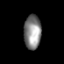
Tissue: prostate
Cell type: T cells
Senescence score: 0.685
Nuclear area (px): 580
Mean DAPI intensity: 134.174